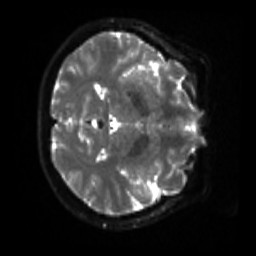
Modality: sbref
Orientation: axial
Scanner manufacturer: siemens
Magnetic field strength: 3 T
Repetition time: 4 s
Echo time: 0.0594 s